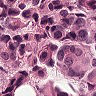
Metastatic tissue present: yes